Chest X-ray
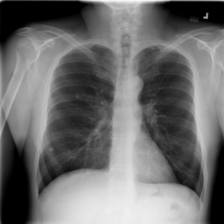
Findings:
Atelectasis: negative
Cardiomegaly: negative
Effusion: negative
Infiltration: negative
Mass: negative
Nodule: negative
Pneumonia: negative
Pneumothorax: negative
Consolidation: negative
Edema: negative
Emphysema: negative
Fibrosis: negative
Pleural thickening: negative
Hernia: negative